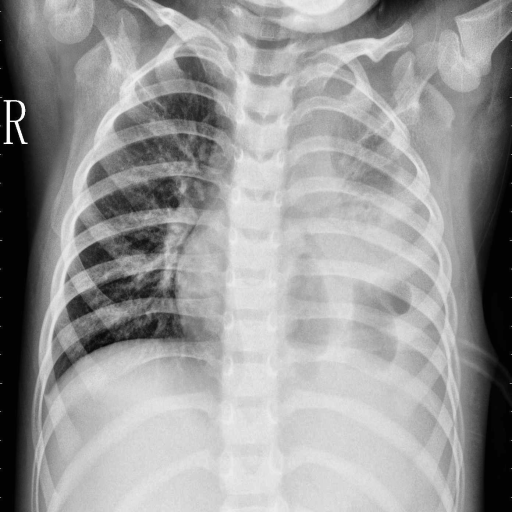
Finding: PNEUMONIA